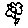
Label: flower